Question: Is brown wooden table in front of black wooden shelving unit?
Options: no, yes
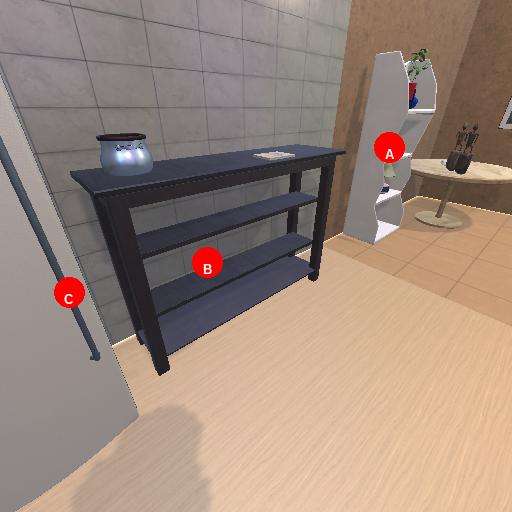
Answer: no